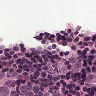
Metastatic tissue present: yes